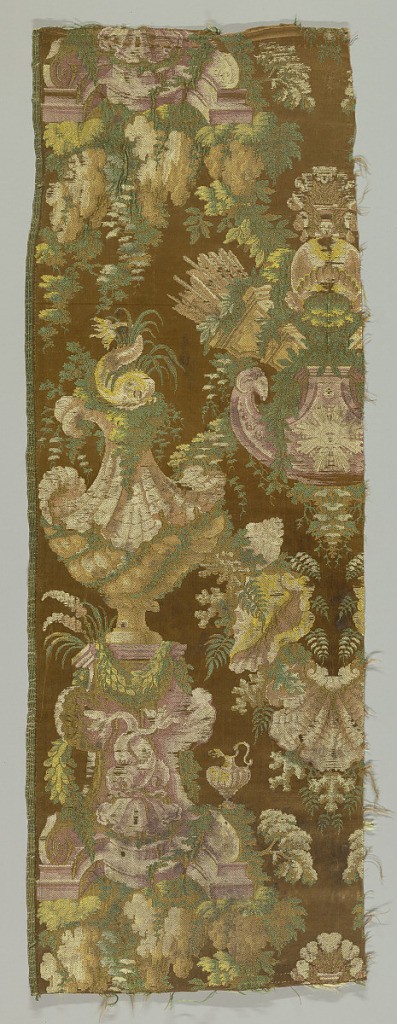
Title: Textile
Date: early 18th century
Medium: silk Technique: compound satin weave with supplementary weft
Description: Large-scale rocaille design of a grotto with interlaced dolphins surmounted by a shell-form bearing another dolphin, alternating with symmetrical architectural form featuring a sun face, ram's heads, feathered head, all wreathed with foliage. In shades of green, yellow, pink, bluish-red, white, and tan on brown satin ground. Narrow cloth selvage with heavy warps.